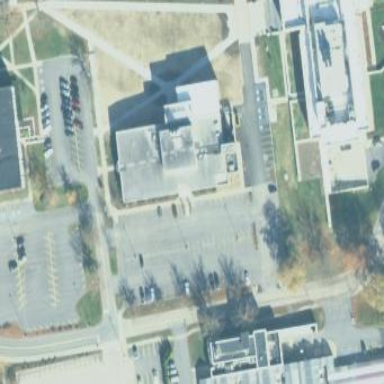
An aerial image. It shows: University building.